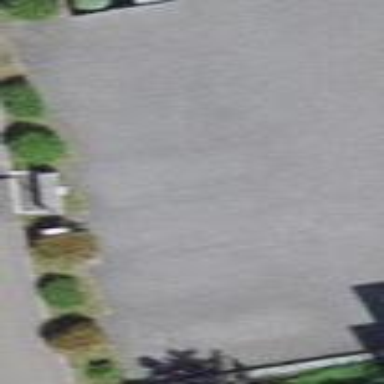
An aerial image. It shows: Parking area with asphalt surface.